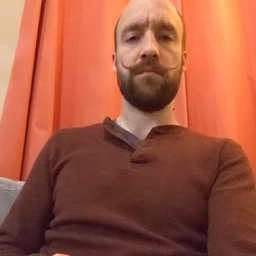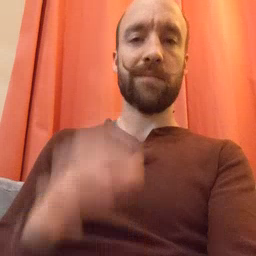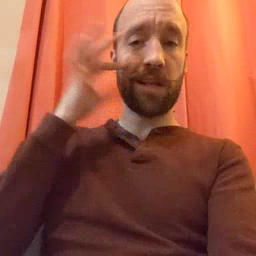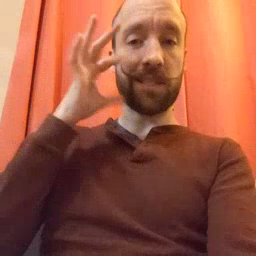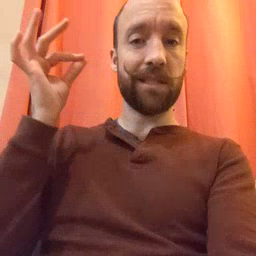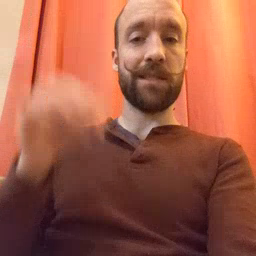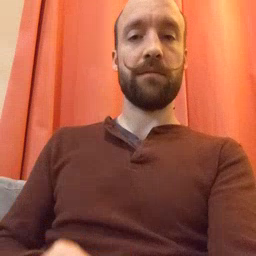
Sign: cat